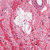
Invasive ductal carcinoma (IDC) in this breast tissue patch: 0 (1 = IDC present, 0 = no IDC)